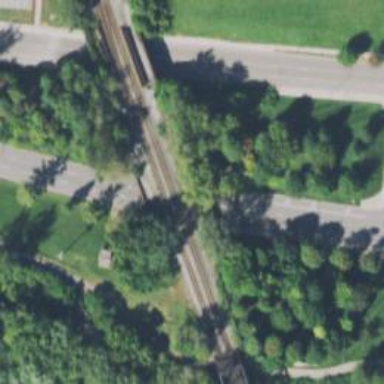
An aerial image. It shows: Railway tracks on embankment.